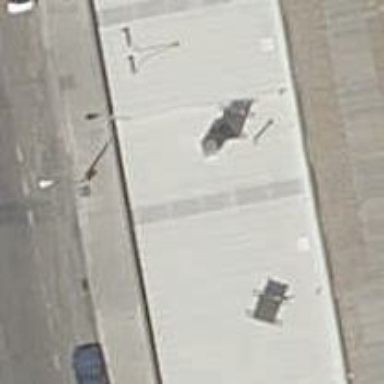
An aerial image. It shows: Car repair shop.